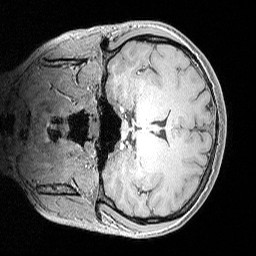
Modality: MP2RAGE
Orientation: coronal
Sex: female
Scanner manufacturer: siemens
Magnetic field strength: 3 T
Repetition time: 5 s
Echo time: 0.00292 s